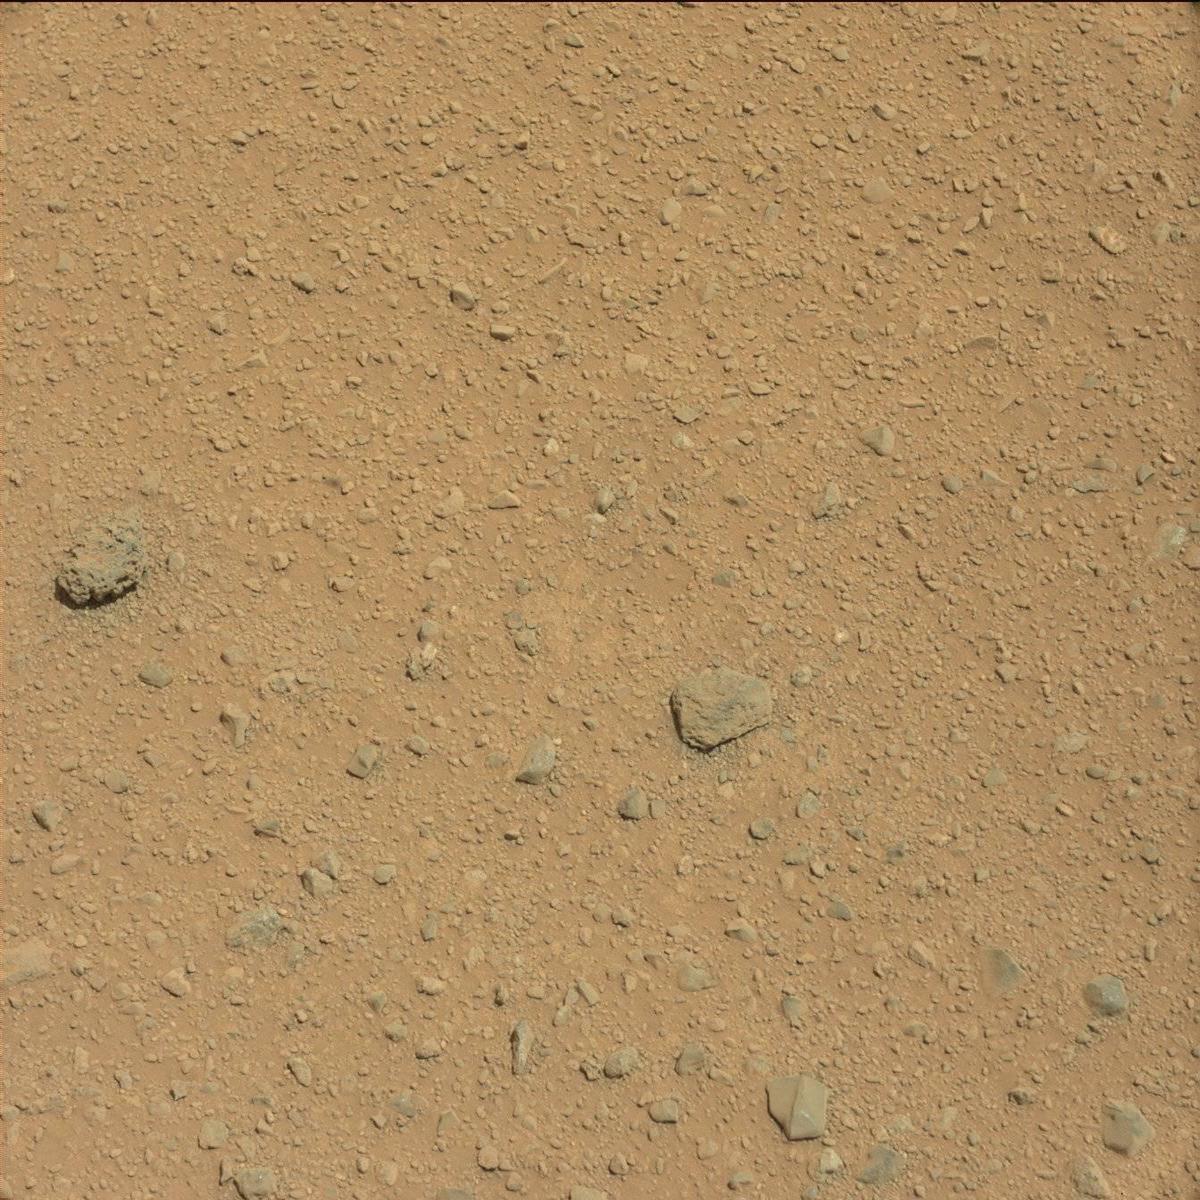
Terrain classes present: Bedrock, Rock, Sand / Soil